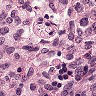
Metastatic tissue present: no